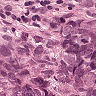
Metastatic tissue present: yes